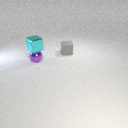
small purple metal sphere in front of small gray rubber cube